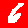
Digit: 6